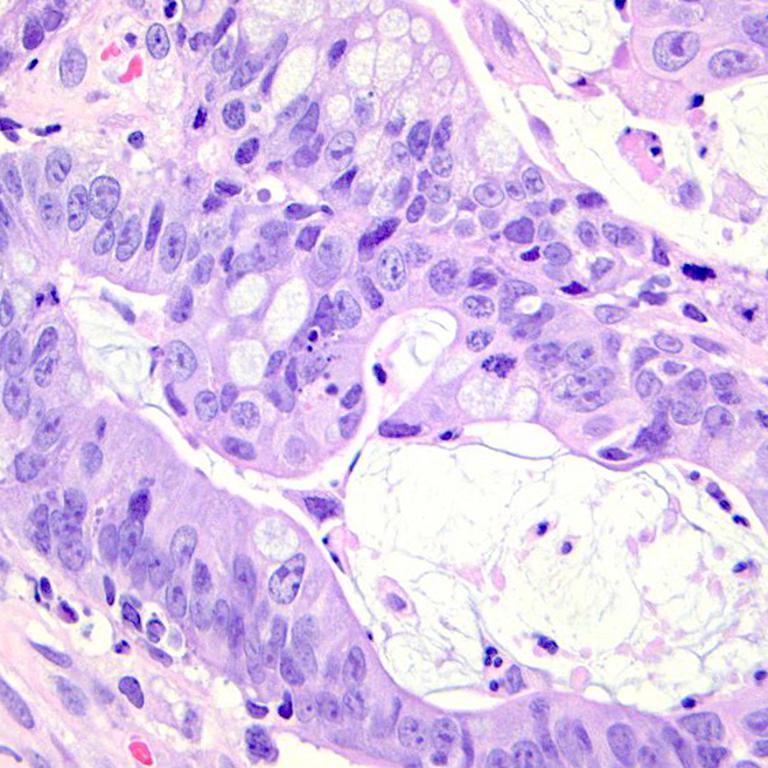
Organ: colon
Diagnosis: adenocarcinomas